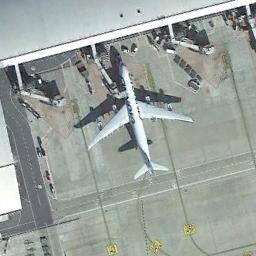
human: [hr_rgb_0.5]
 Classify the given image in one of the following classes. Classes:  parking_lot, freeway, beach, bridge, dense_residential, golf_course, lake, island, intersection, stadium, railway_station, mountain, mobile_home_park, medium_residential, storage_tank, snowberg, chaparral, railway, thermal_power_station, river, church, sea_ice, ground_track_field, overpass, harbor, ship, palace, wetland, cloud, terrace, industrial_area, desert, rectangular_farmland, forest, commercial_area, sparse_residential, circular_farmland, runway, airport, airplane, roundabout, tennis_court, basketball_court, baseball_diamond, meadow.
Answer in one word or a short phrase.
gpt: airplane